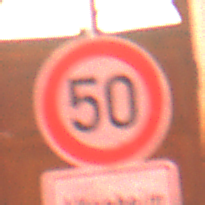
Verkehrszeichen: Geschwindigkeit50
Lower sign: HinweisDurchVerbaleAngabe10
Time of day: Night
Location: Outdoor (Urban)
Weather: Overcast
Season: Winter
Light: Artificial